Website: ulta-beauty
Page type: billing-address
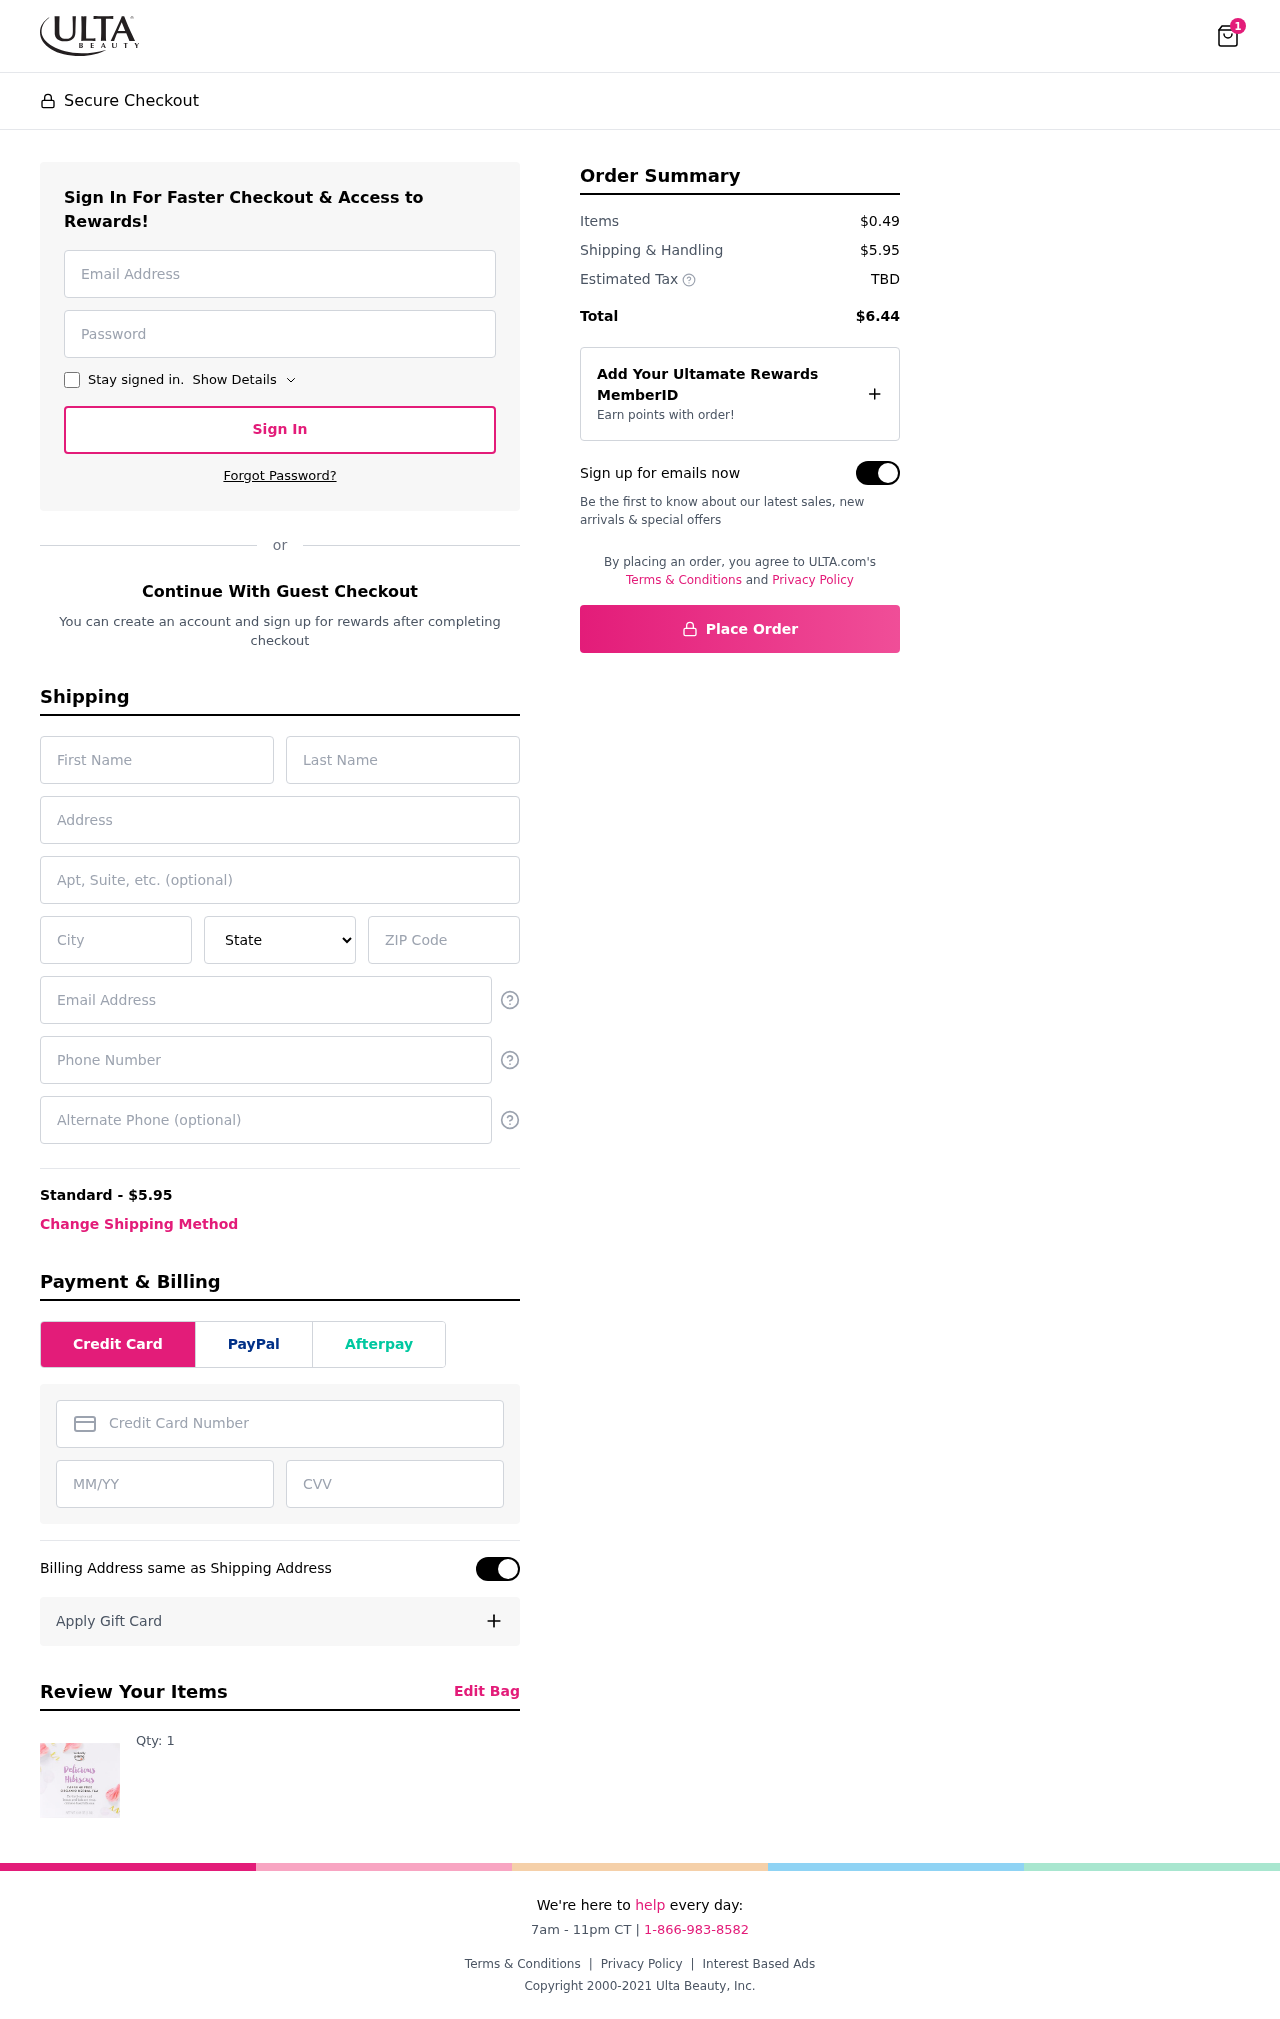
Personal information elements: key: PII_STATE
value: Oklahoma
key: PII_EMAIL
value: jennifer_day@hotmail.com
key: PII_FIRSTNAME
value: Jennifer
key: PII_LASTNAME
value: Day
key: PII_STREET
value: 47217 Daniel Mountains
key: PII_STREET2
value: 6505 Bryan Harbors Apt. 186
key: PII_CITY
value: Hudsonberg
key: PII_POSTCODE
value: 14767
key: PII_PHONE
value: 3787756216
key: PII_CARD_NUMBER
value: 6011 8271 9181 6271
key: PII_CARD_EXPIRY
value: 08/27
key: PII_CARD_CVV
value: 417
Product elements: key: PRODUCT1_QUANTITY
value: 1
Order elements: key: ORDER_NUM_ITEMS
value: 1
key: ORDER_SHIPPING_COST
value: $5.95
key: ORDER_SUBTOTAL
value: $0.49
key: ORDER_TOTAL
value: $6.44